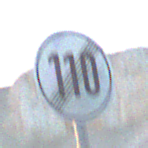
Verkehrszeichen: EndeGeschwindigkeit110
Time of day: SunriseSunset
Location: Outdoor (Beach)
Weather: PartlyCloudy
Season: NotSpecified
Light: Natural